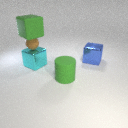
large green rubber cylinder to the right of large cyan metal cube